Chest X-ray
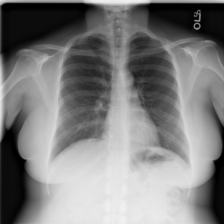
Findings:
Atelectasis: negative
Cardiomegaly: negative
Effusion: negative
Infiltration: negative
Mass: negative
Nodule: negative
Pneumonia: negative
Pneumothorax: negative
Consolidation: negative
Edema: negative
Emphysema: negative
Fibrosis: negative
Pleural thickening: negative
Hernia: negative